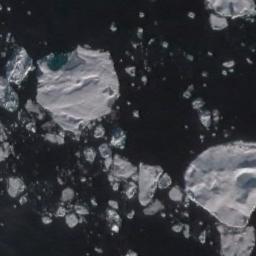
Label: sea_ice